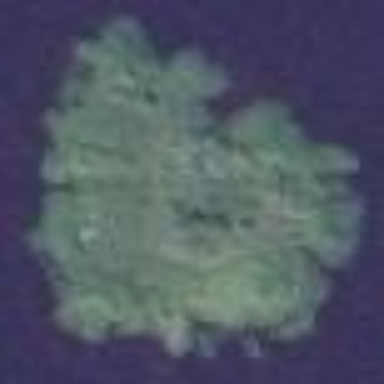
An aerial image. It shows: Island.